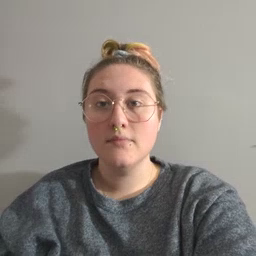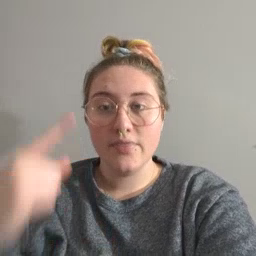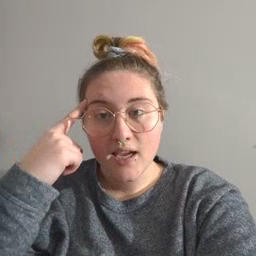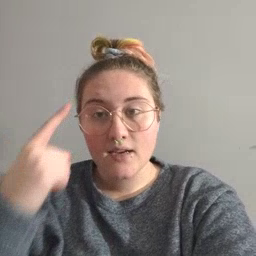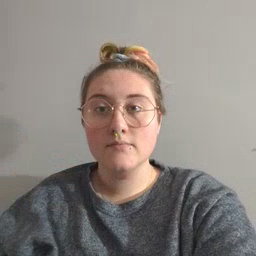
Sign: think